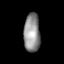
Tissue: lung
Cell type: Epithelial cells
Senescence score: 0.2047
Nuclear area (px): 612
Mean DAPI intensity: 144.611